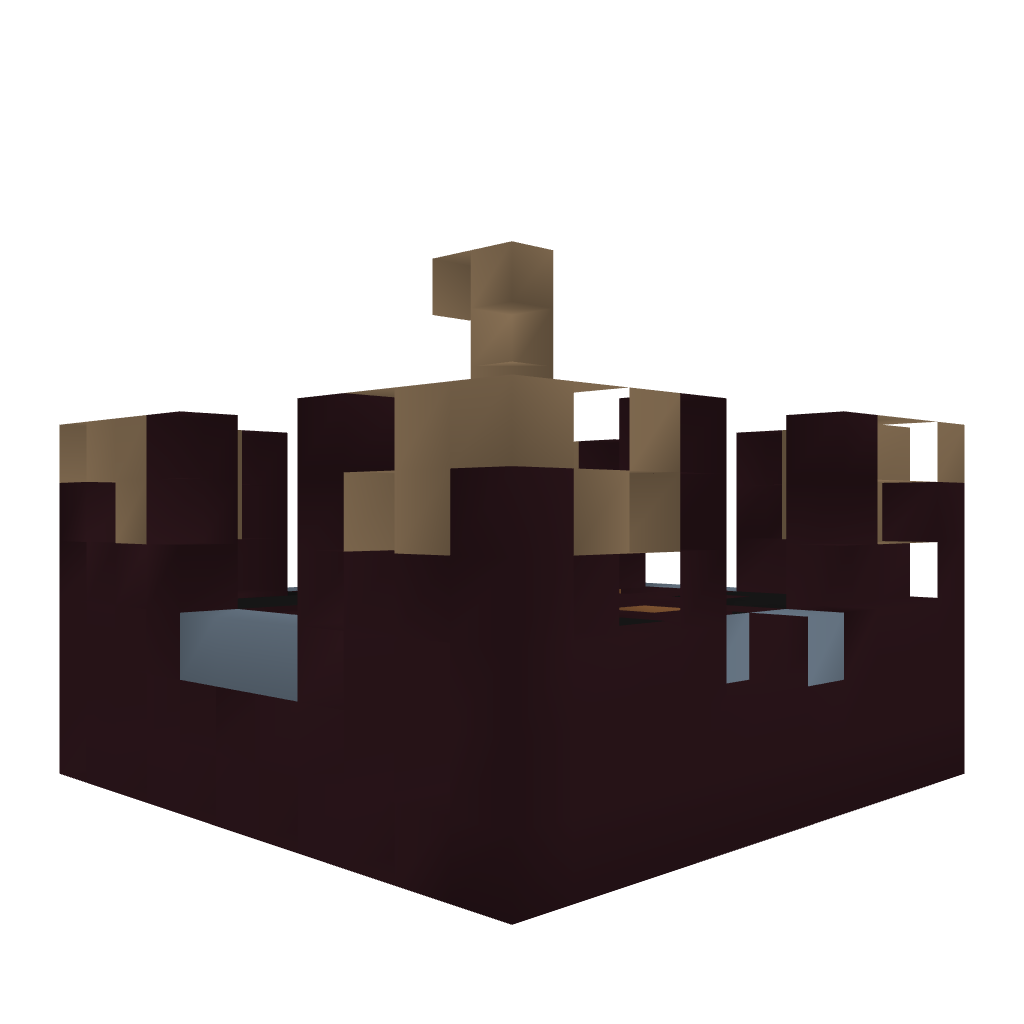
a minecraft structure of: Nether Small Plaza